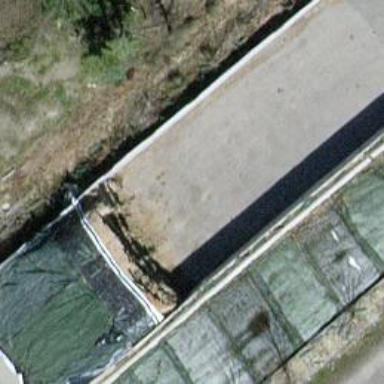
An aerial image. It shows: Bunker silo.